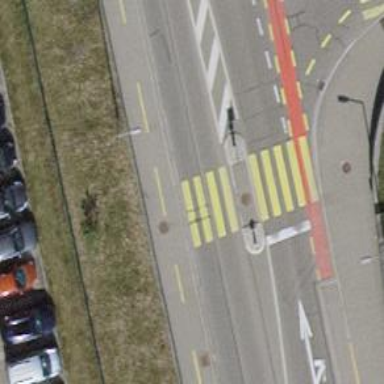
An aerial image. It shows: Zebra crossing with pedestrian island.